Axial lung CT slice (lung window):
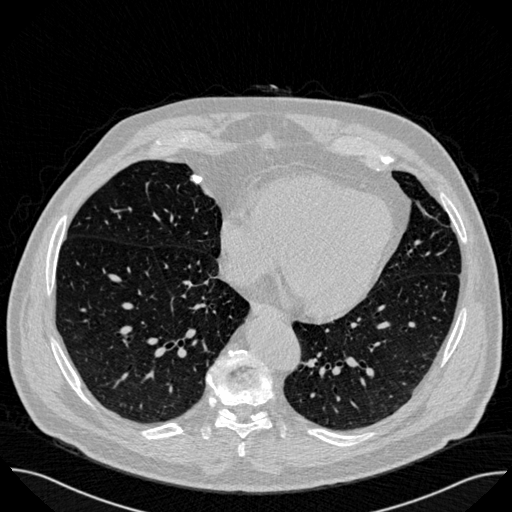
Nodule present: yes
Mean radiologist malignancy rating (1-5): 1